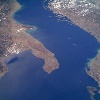
Label: water